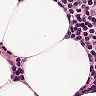
Metastatic tissue present: no